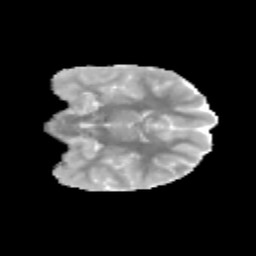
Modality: MD
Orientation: coronal
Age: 9
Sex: female
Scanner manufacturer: siemens
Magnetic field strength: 3 T
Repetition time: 3.8 s
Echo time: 0.07 s